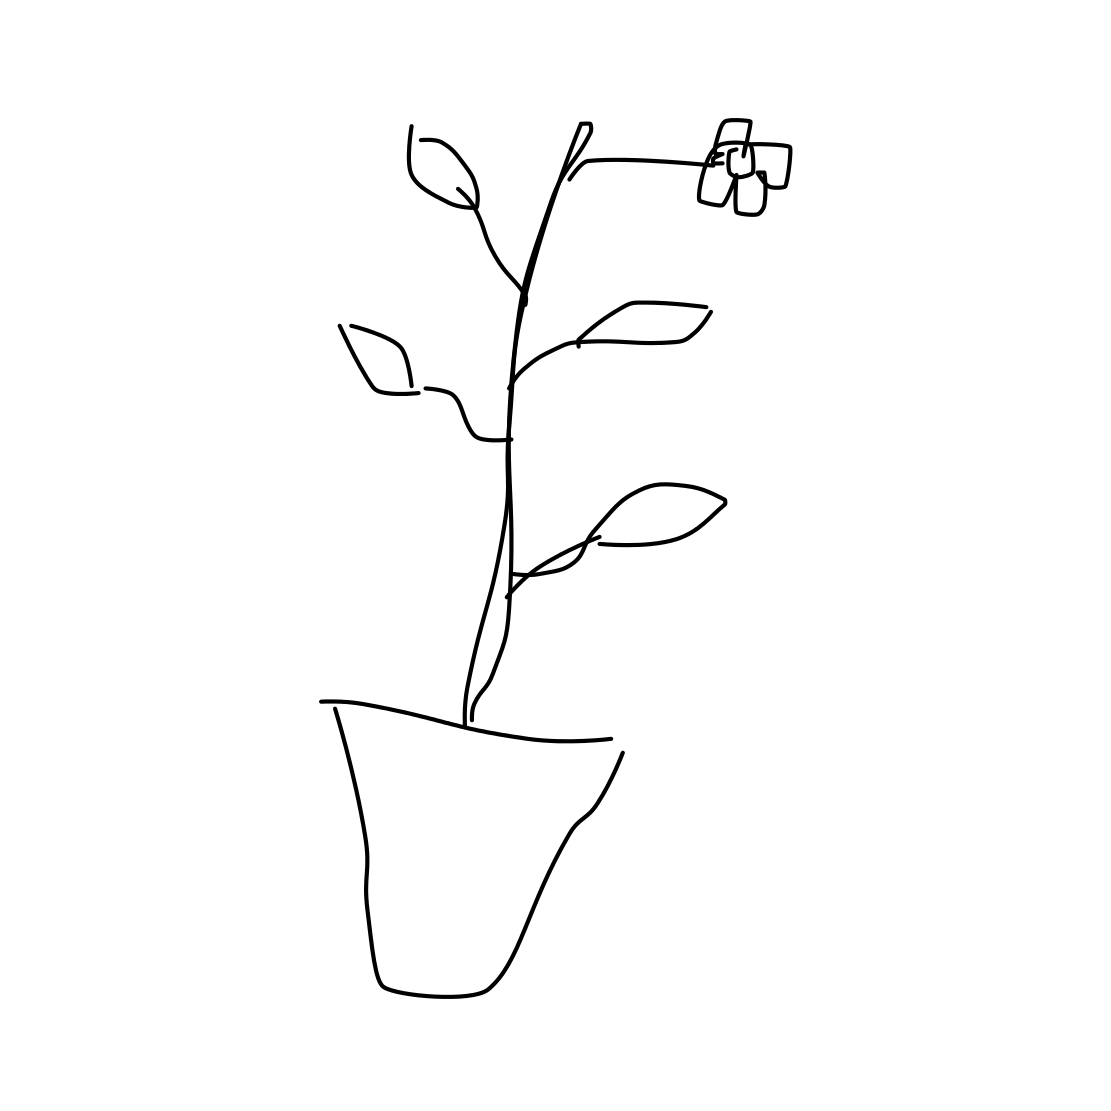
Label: potted plant